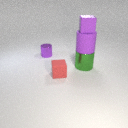
large green metal cylinder to the right of small purple metal cylinder